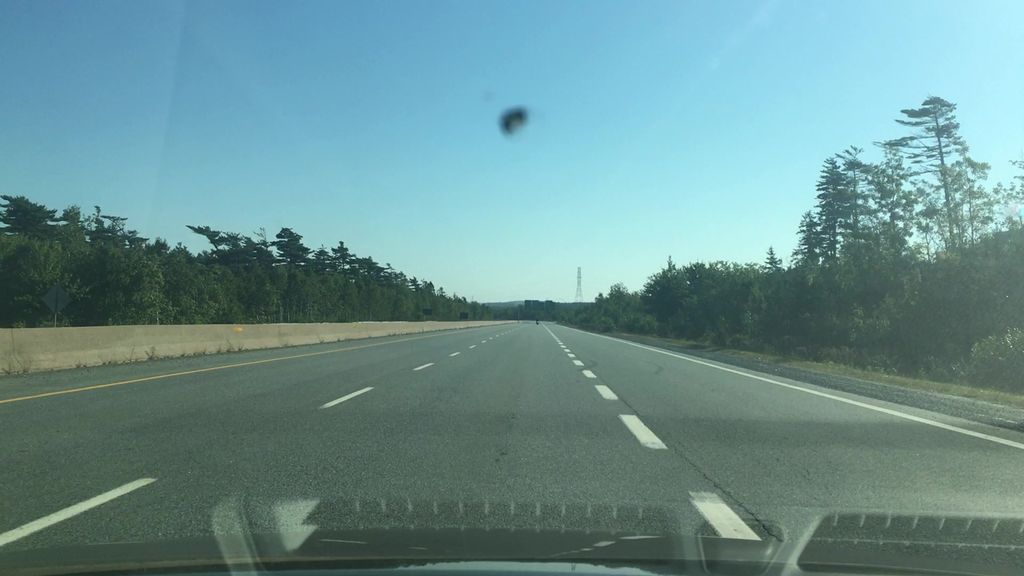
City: halifax